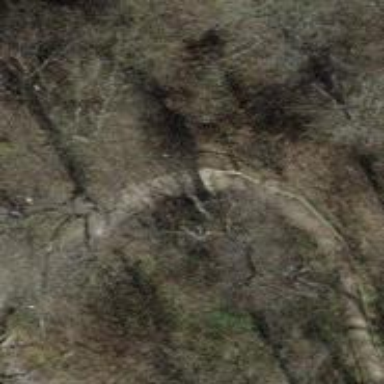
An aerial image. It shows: Road with steps.